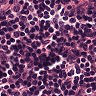
Metastatic tissue present: no